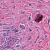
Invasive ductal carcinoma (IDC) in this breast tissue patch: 1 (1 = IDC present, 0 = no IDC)